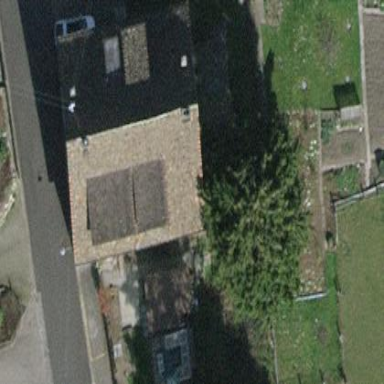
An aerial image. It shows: Detached building with gabled roof.